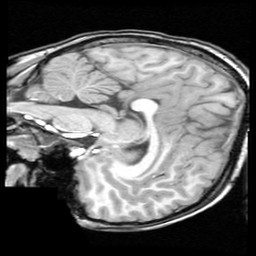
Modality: T1w
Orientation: sagittal
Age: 9
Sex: male
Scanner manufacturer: ge
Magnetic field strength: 1.5 T
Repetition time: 0.03333 s
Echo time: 0.008 s